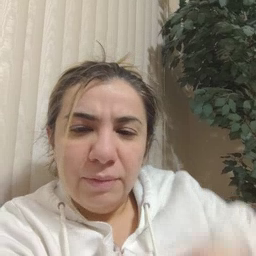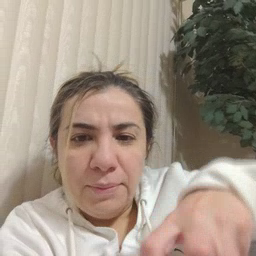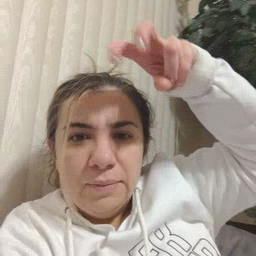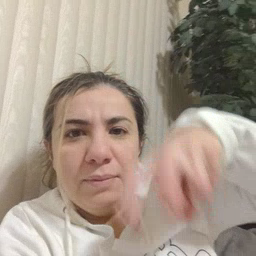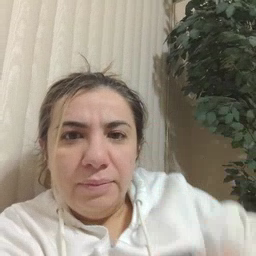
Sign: jump